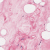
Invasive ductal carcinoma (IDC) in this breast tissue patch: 0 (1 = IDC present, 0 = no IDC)